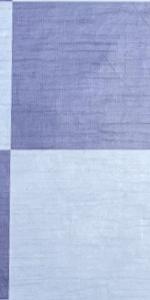
Label: Empty